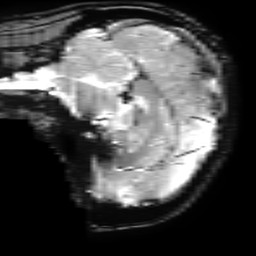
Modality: T2starw
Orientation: sagittal
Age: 37
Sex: male
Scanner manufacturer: ge
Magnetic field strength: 3 T
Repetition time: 0.65 s
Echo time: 0.02 s